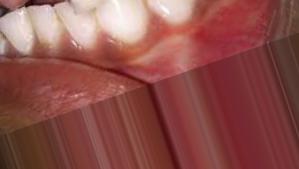
Condition: Caries